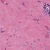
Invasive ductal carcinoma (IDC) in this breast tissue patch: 1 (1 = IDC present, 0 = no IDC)